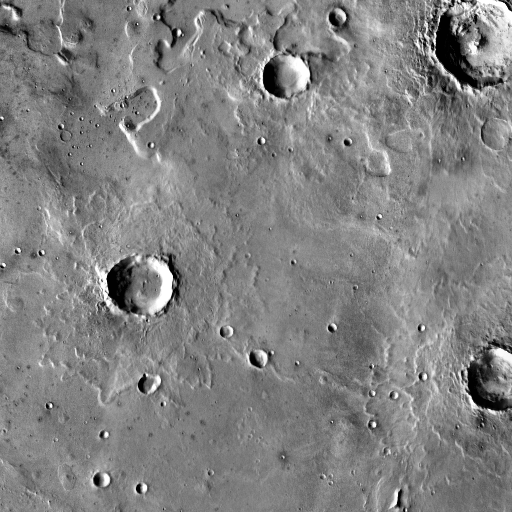
Crater classes present: Background, Other, Layered, Buried, Secondary